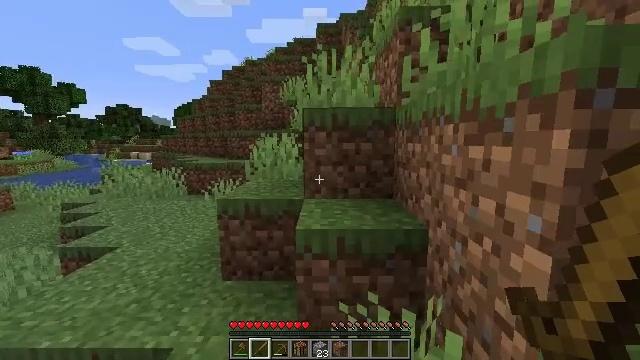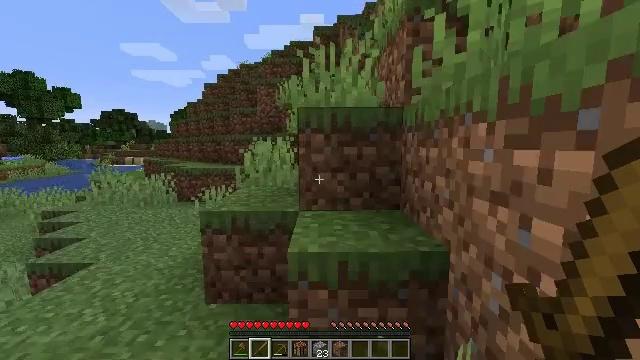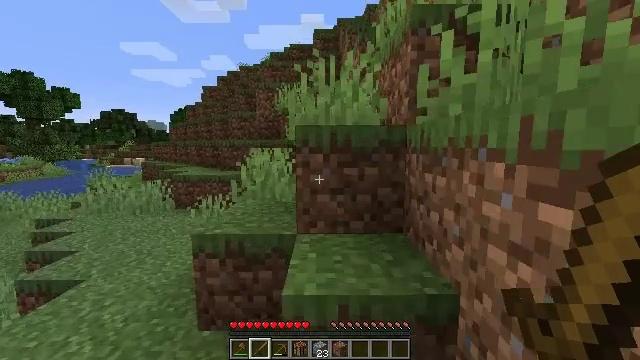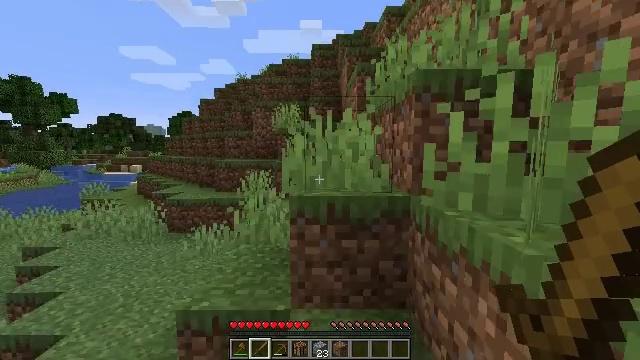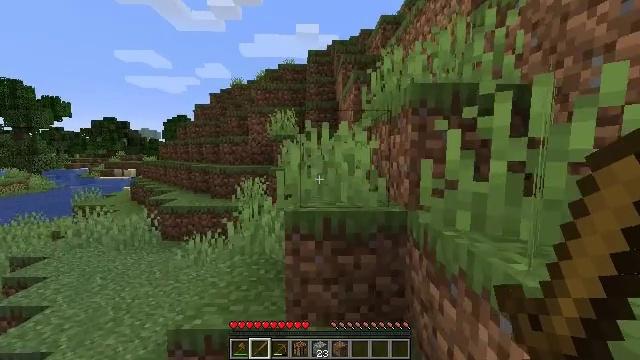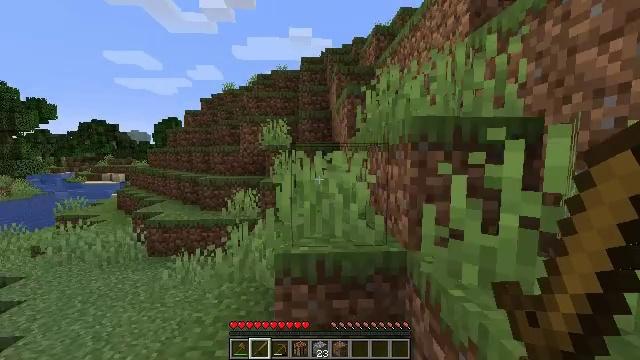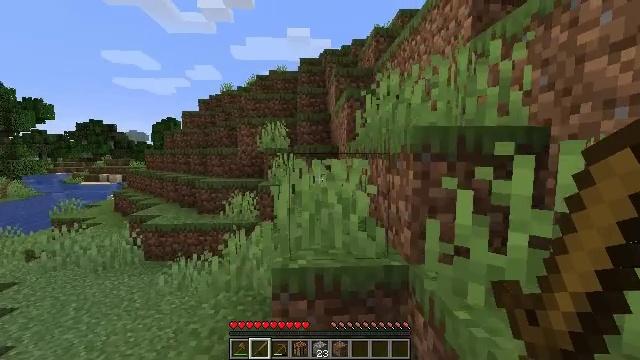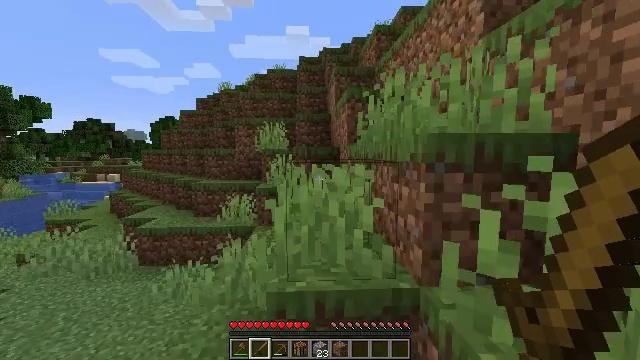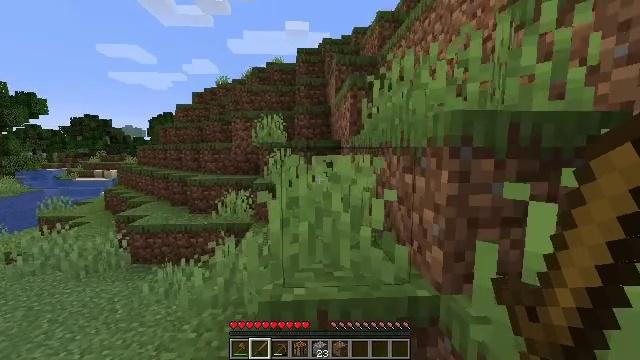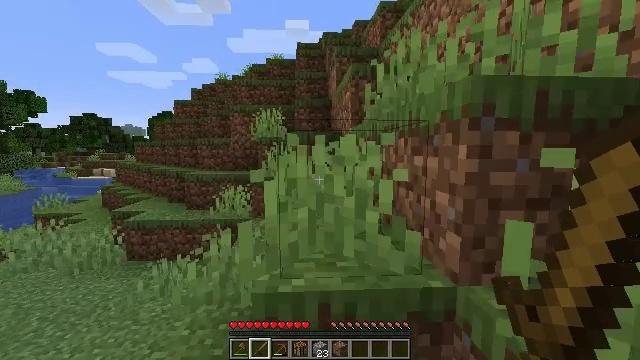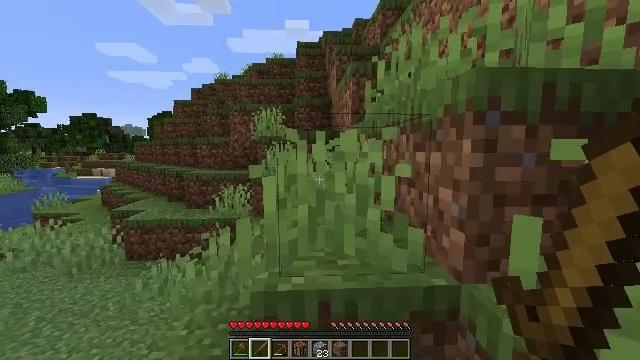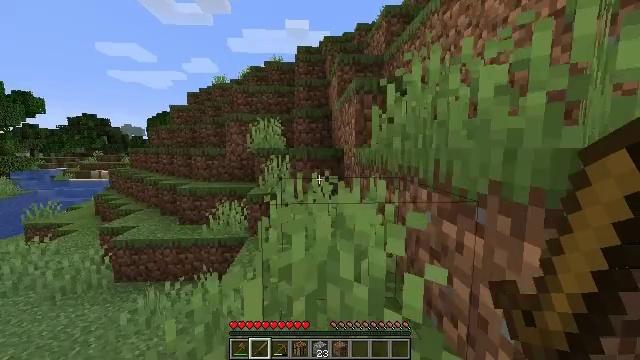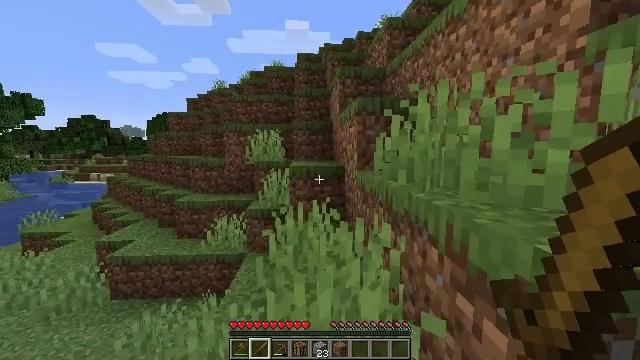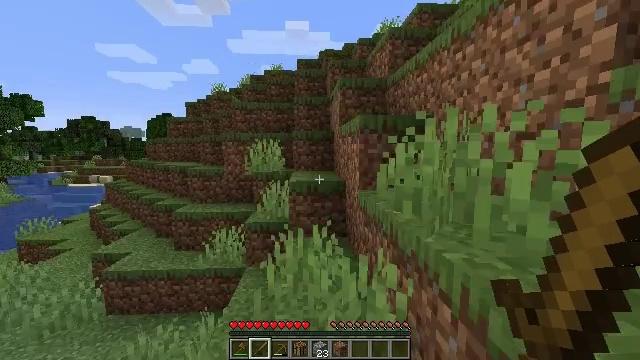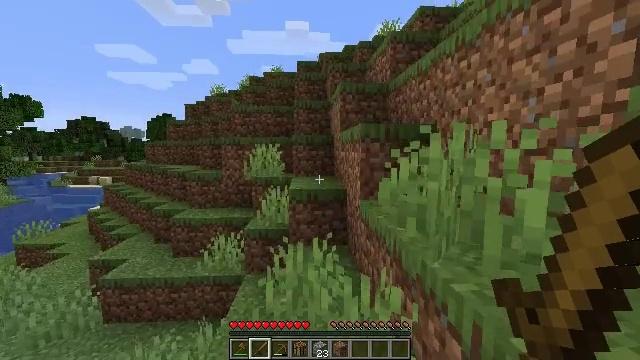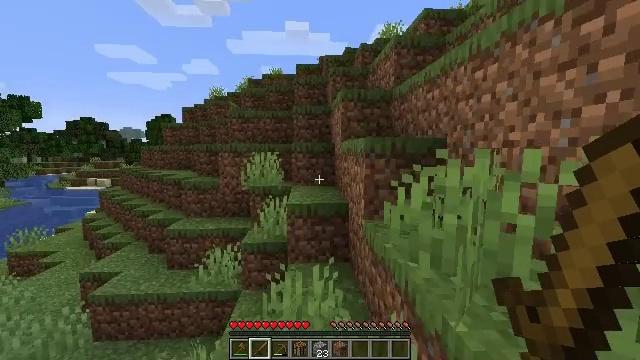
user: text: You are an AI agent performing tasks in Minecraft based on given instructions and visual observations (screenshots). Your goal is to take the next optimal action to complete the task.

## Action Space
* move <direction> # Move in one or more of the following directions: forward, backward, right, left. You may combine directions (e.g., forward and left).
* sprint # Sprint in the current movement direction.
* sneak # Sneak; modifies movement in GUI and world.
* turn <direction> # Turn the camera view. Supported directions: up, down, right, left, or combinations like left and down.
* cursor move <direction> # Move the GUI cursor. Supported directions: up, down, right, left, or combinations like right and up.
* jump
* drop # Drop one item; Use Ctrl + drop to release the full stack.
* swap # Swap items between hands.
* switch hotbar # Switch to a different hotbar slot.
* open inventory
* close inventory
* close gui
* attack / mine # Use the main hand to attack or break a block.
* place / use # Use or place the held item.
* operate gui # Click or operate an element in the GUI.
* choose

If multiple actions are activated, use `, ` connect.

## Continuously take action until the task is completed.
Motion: motion action
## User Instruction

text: Gather sugar cane for crafting.
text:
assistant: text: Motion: move forward, turn up
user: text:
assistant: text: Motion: move forward, jump
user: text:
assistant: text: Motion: move forward, jump
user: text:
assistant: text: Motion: move forward, jump
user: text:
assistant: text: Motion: move forward, turn right, jump
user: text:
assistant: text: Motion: move forward
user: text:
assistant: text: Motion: move forward
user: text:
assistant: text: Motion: move forward
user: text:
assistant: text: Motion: move forward, jump
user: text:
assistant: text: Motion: move forward, jump
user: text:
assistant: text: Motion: move forward, jump
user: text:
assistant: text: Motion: move forward, jump
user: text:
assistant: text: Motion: move forward, jump
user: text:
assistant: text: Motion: move forward
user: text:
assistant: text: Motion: move forward, jump
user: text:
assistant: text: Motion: move forward, jump
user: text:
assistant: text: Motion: move forward, jump
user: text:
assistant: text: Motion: move forward
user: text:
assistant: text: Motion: move forward
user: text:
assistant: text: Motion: move forward
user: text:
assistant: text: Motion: move forward
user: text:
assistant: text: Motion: move forward
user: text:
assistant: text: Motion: move forward
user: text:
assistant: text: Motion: move forward
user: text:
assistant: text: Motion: move forward, sprint
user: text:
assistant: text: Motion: move forward, sprint
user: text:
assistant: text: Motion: move forward, sprint
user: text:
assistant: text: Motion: move forward, sprint, jump
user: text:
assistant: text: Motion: move forward, sprint, jump
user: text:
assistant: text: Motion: move forward, jump